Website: apple-inc
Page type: review-order
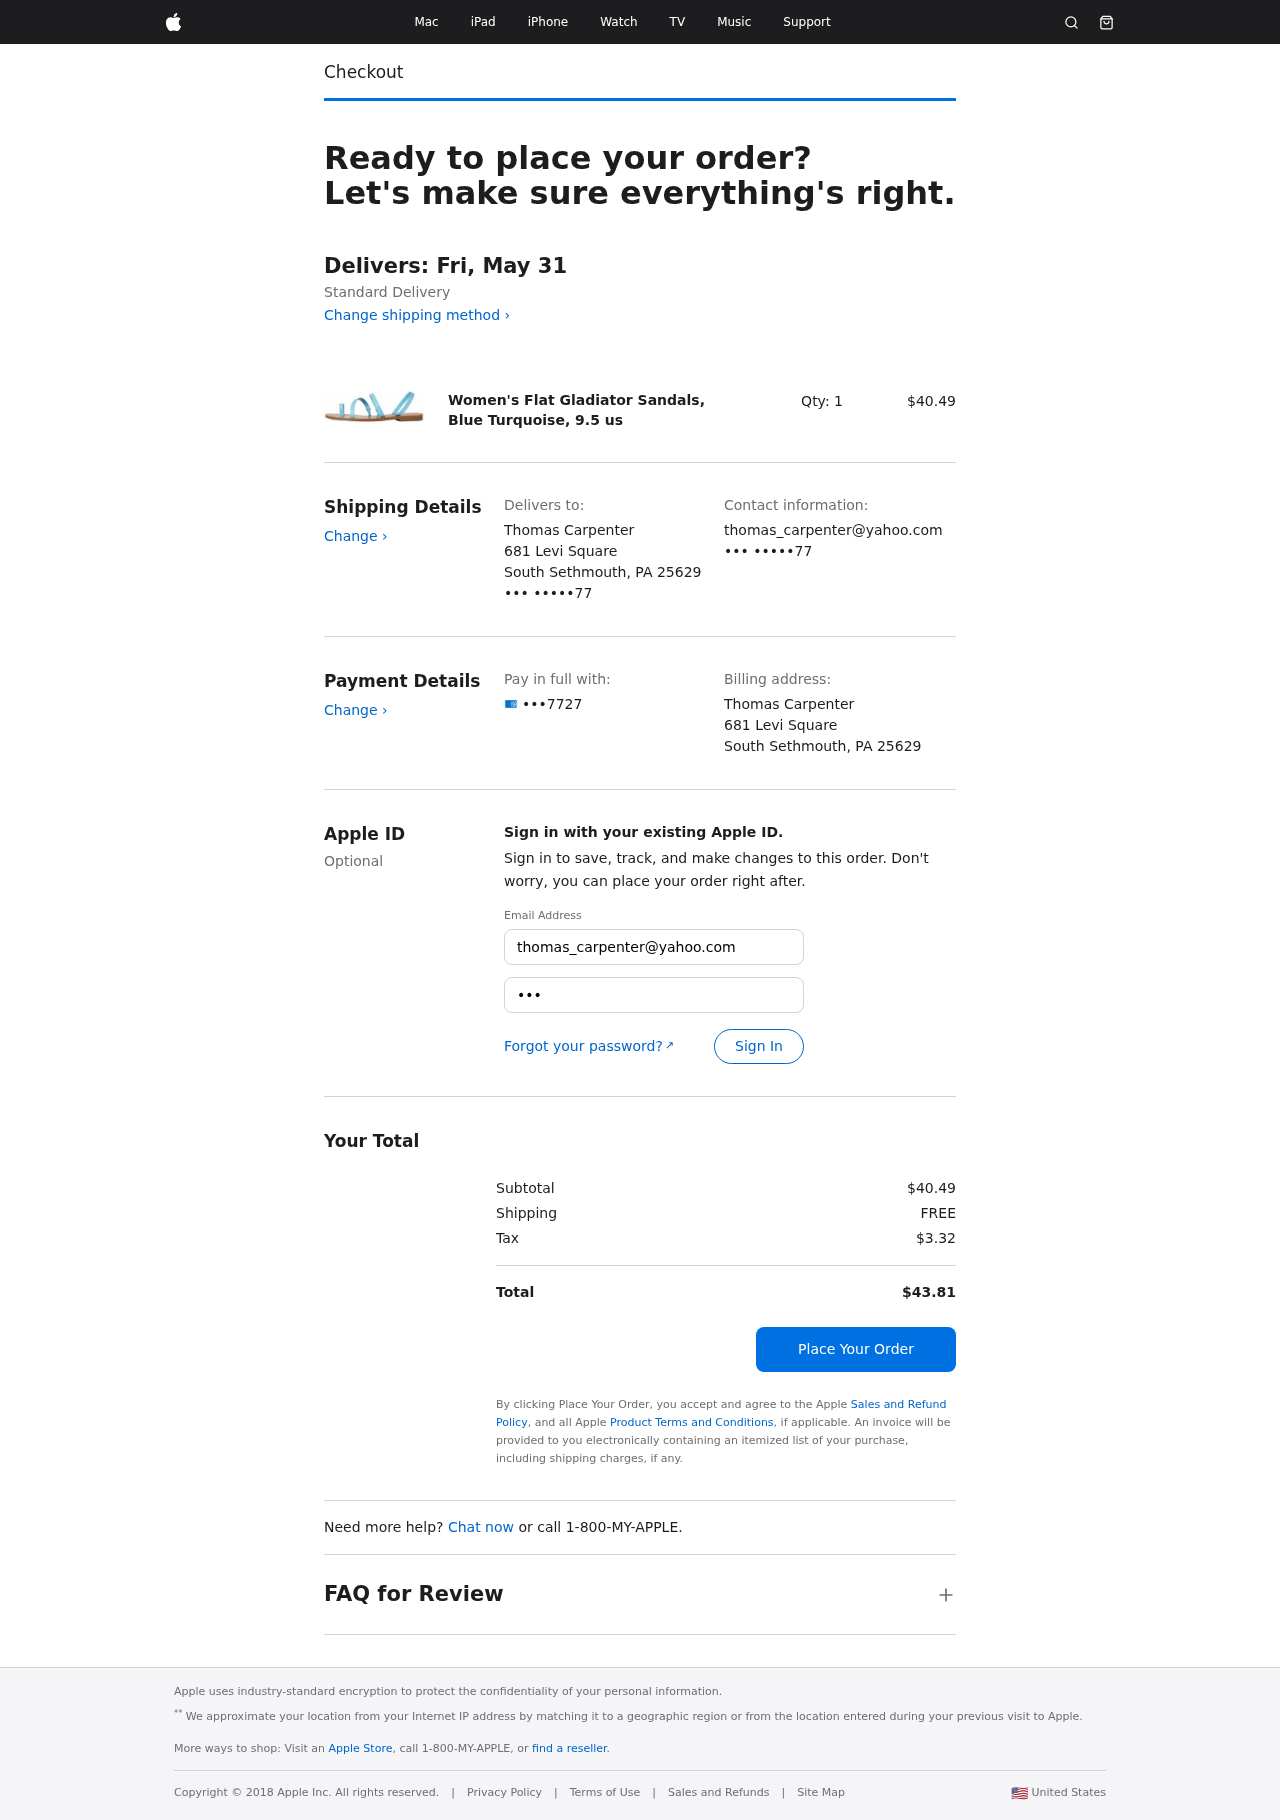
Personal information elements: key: PII_CARD_LAST4
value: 7727
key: PII_CITY_STATE_ZIP
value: South Sethmouth, PA 25629
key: PII_EMAIL3
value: thomas_carpenter@yahoo.com
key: PII_FULLNAME
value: Thomas Carpenter
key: PII_PHONE_SUFFIX
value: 77
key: PII_STREET
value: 681 Levi Square
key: PII_EMAIL2
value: thomas_carpenter@yahoo.com
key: PII_PHONE_SUFFIX2
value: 77
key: PII_FULLNAME2
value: Thomas Carpenter
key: PII_STREET2
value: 681 Levi Square
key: PII_CITY_STATE_ZIP2
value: South Sethmouth, PA 25629
Product elements: key: PRODUCT1_NAME
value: Women's Flat Gladiator Sandals, Blue Turquoise, 9.5 us
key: PRODUCT1_PRICE
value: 40.49
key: PRODUCT1_QUANTITY
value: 1
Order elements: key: ORDER_DELIVERY_DATE
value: Delivers: Fri, May 31
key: ORDER_SUBTOTAL
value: $40.49
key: ORDER_SHIPPING_COST
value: FREE
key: ORDER_TAX
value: $3.32
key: ORDER_TOTAL
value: $43.81